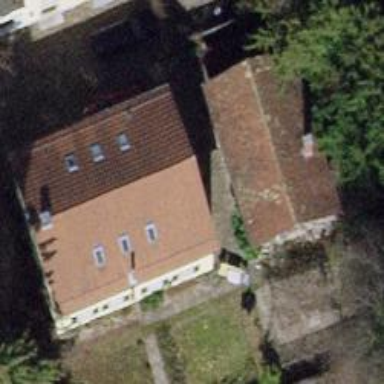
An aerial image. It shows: Building with tiled roof.